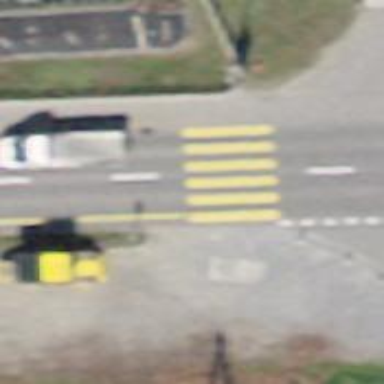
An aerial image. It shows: Marked crossing on the road.